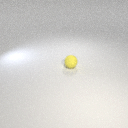
small yellow rubber sphere